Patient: sex F, age 31
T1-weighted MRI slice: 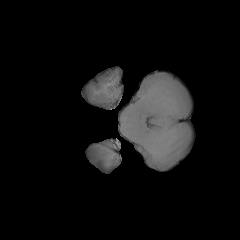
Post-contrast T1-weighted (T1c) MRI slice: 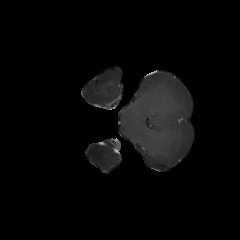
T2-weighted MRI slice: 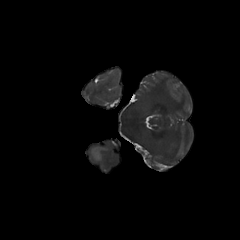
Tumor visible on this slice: yes
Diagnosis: Astrocytoma, IDH-mutant
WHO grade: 2